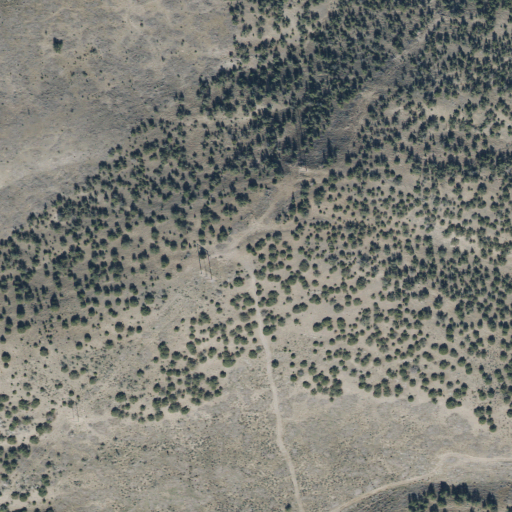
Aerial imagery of ridge(s) in Utah named Furner Ridge containing shrub and evergreen forest